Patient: sex M, age 57
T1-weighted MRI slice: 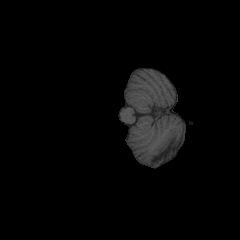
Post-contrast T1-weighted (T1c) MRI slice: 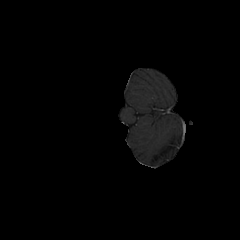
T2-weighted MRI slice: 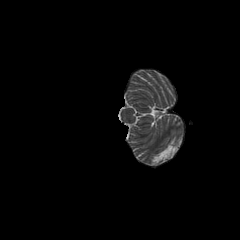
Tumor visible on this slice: no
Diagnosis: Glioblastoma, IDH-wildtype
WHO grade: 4